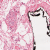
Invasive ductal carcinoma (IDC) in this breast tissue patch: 0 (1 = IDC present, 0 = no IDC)